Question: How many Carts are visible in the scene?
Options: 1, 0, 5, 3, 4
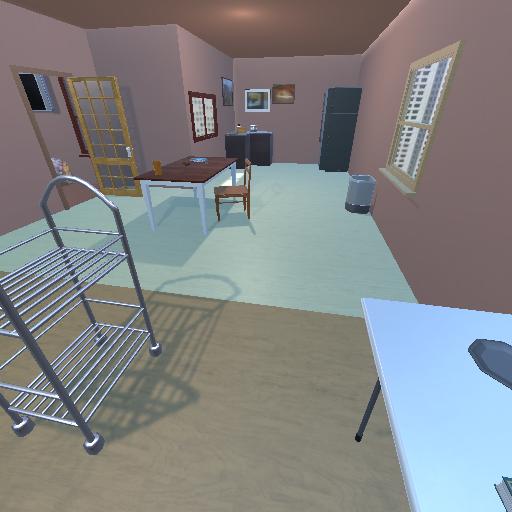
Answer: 1